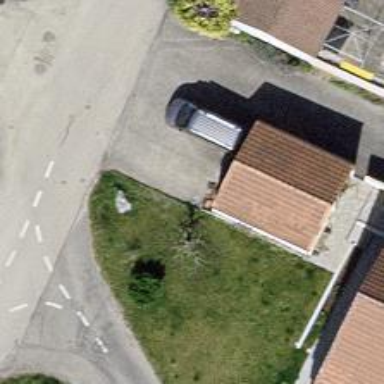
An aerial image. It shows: Simple and straightforward house.